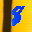
Label: 8